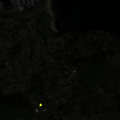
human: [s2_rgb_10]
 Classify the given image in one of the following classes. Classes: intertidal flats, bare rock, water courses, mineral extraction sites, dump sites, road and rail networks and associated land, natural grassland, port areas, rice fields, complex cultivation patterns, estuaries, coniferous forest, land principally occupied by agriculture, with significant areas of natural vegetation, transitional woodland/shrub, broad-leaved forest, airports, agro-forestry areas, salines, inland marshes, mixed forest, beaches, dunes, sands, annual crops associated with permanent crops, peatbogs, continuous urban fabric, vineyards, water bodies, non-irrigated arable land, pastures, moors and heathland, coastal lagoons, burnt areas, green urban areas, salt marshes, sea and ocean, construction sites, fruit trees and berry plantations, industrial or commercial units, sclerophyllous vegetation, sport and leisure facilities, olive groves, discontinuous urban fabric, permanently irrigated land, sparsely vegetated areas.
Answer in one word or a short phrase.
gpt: discontinuous urban fabric, port areas, sport and leisure facilities, land principally occupied by agriculture, with significant areas of natural vegetation, moors and heathland, sea and ocean